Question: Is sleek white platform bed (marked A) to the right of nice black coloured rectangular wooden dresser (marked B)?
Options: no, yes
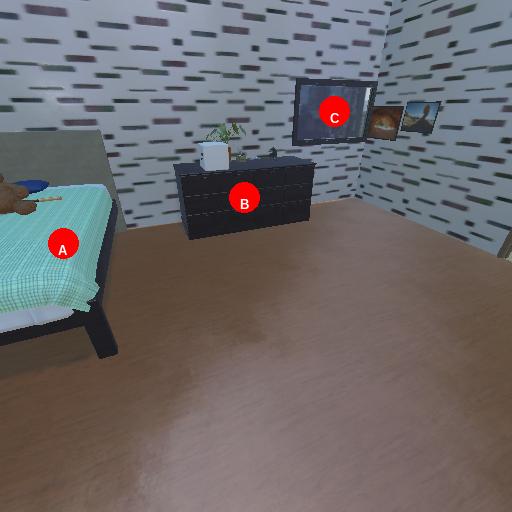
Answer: no